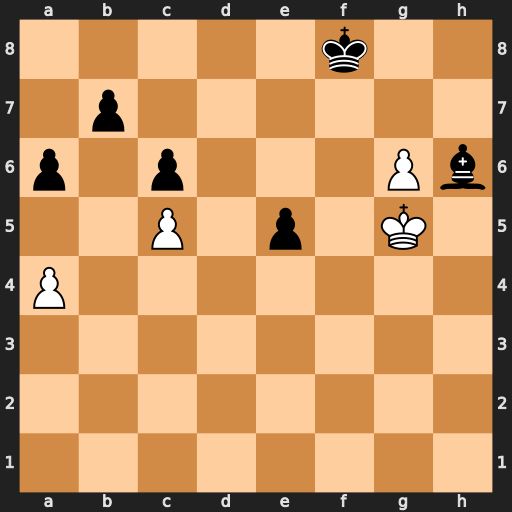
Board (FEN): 5k2/1p6/p1p3Pb/2P1p1K1/P7/8/8/8
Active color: w
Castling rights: -
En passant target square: -
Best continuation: Kxh6 Kg8 Kg5 e4 Kf4 e3 Kxe3